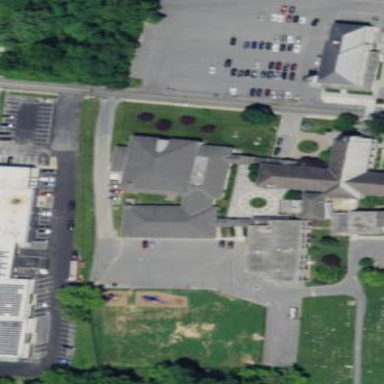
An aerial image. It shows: School building.